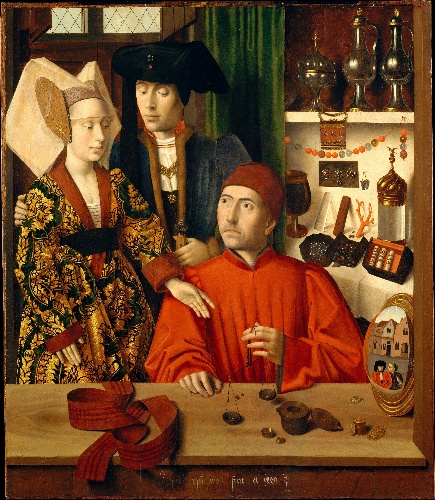
Title: A Goldsmith in his Shop
Artist: Petrus Christus
Artist bio: Netherlandish, Baarle-Hertog (Baerle-Duc), active by 1444–died 1475/76 Bruges
Date: 1449
Object type: Painting
Classification: Paintings
Medium: Oil on oak panel
Dimensions: Overall 39 3/8 x 33 3/4 in. (100.1 x 85.8 cm); painted surface 38 5/8 x 33 1/2 in. (98 x 85.2 cm)
Department: Robert Lehman Collection
Credit line: Robert Lehman Collection, 1975
Accession year: 1975
Repository: Metropolitan Museum of Art, New York, NY
Tags: Interiors|Jewelry|Couples|Men|Women